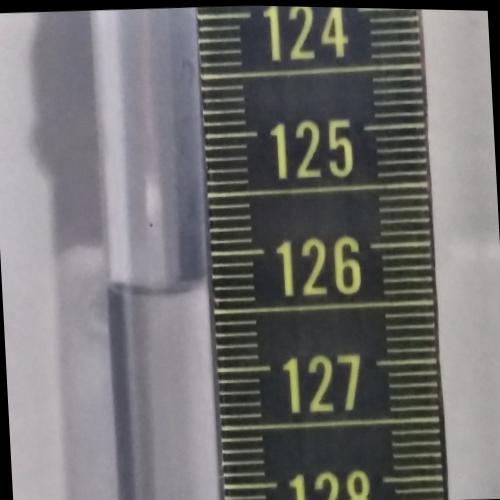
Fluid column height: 126.3 cm